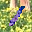
Label: 1